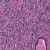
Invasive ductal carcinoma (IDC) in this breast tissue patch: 1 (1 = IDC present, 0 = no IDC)